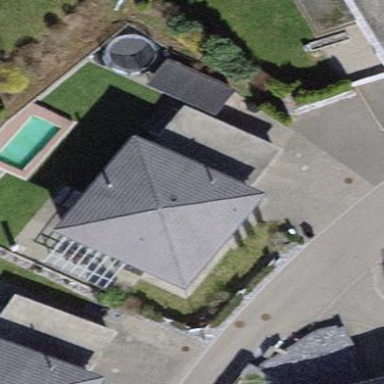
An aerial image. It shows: House with pyramidal roof shape.